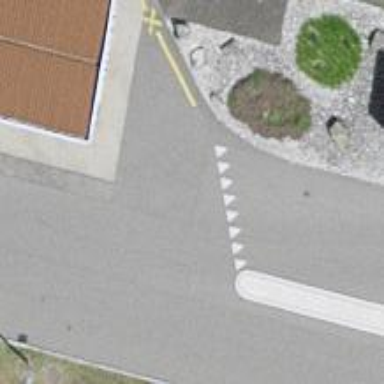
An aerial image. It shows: Road with "give way" sign.